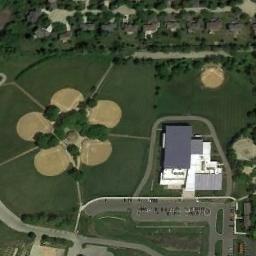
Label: baseball_diamond